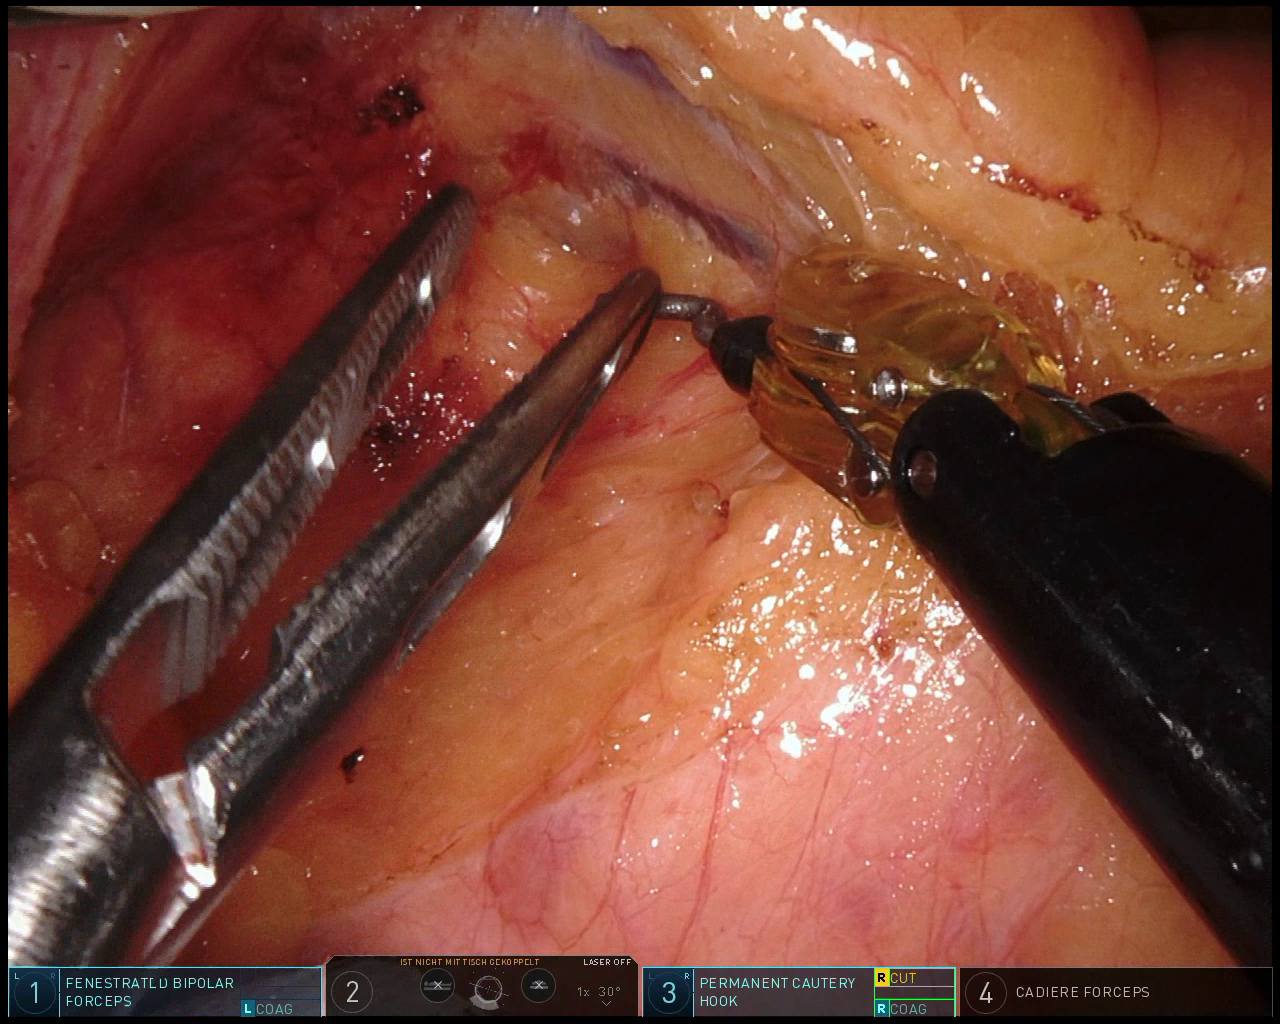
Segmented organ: intestinal_veins
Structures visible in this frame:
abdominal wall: no
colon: no
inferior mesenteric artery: no
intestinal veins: yes
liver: no
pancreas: no
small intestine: no
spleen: no
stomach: no
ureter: no
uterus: no
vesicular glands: no